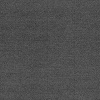
Atmospheric dust classification: dusty